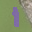
Label: 1